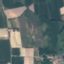
Label: PermanentCrop